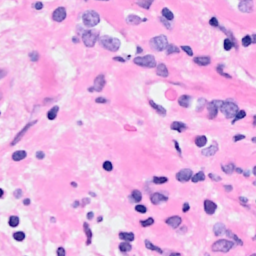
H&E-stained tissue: Breast